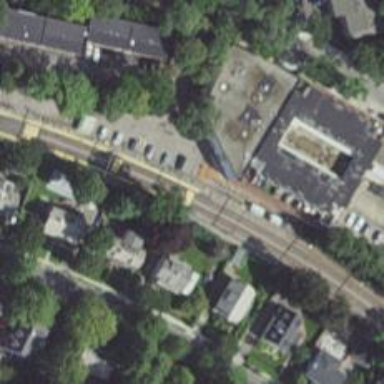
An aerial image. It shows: Railway crossing.